Question: I need to Write a function in C language whose output with respect to input should like this:

The above table is just for an example. The input is not limited to 25, and also the number of inputs in a particular range is 'X' instead of 5. I cannot figure out how to do this?
Right now I don't have enough time write a better question ;). Please edit it if you found any mistake.
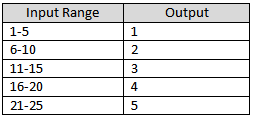
Answer: '''
int f(int x, int X){
return (x + (X-1))/X;
}
'''